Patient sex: M
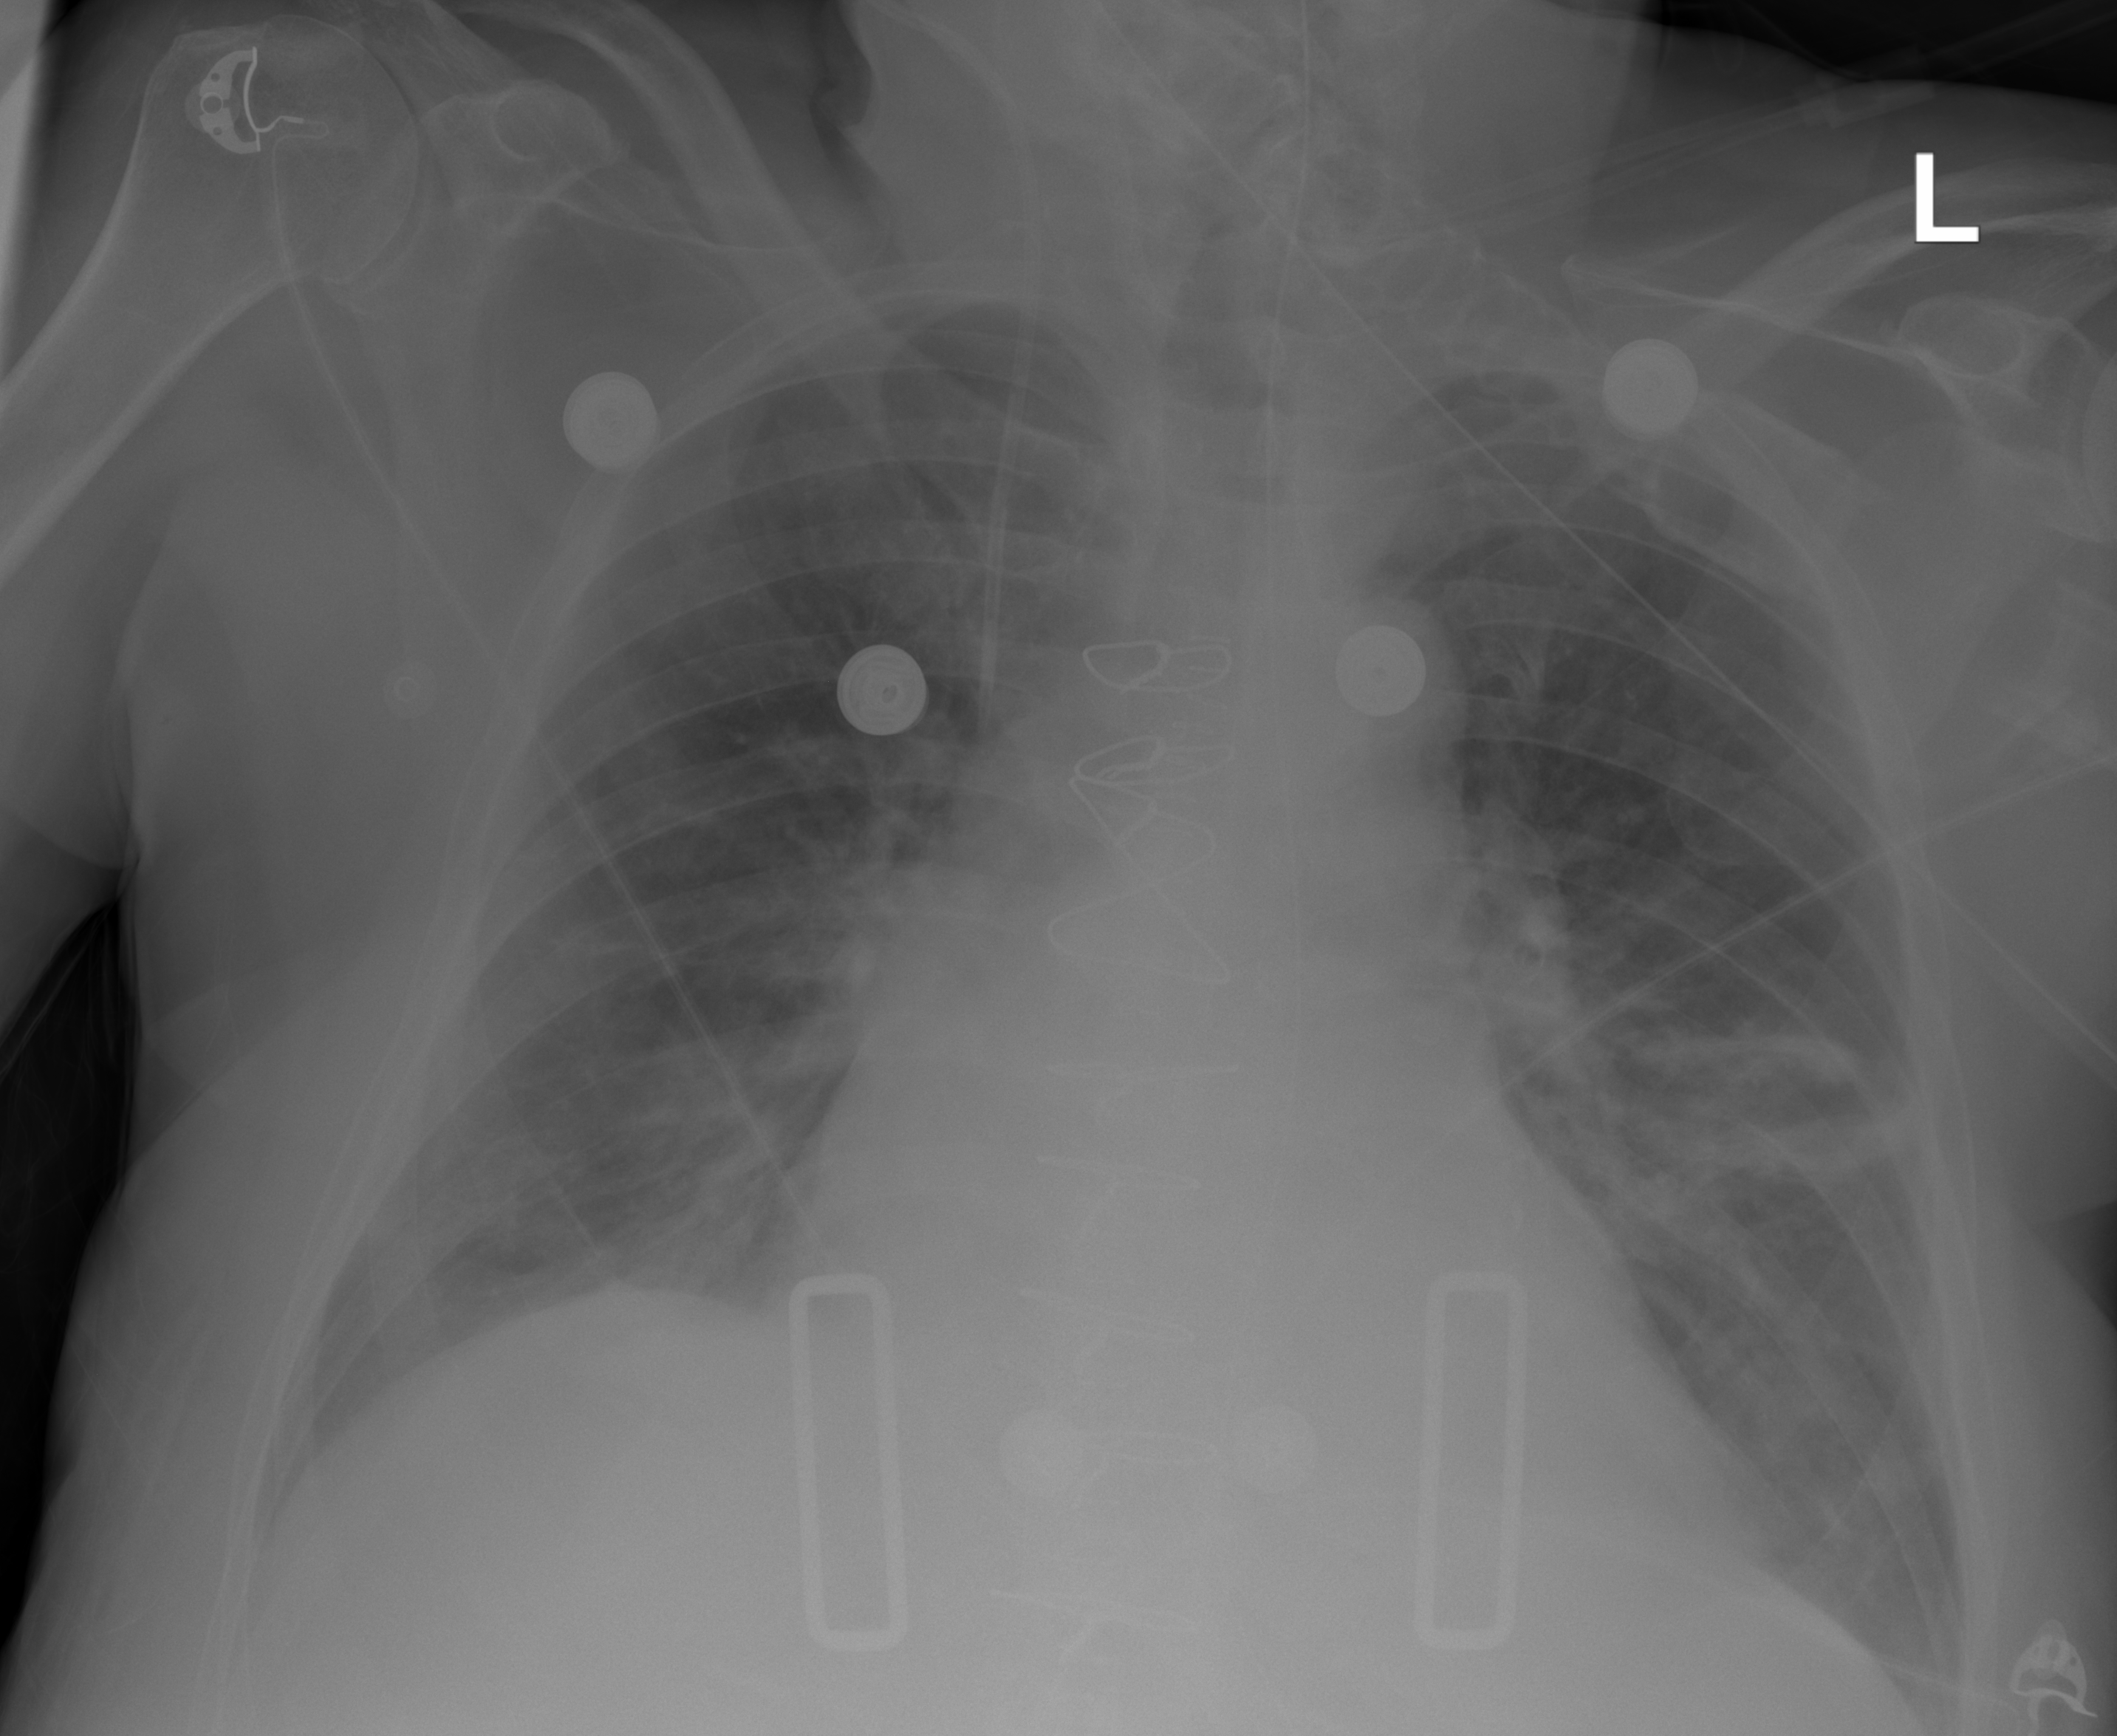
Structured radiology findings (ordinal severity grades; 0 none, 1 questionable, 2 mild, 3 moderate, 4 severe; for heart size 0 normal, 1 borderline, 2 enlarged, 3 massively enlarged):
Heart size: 2
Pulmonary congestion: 2
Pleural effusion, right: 0
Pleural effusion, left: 0
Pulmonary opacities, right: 0
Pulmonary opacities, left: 0
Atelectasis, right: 2
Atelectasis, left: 3